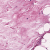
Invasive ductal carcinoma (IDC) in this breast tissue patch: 0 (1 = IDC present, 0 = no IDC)